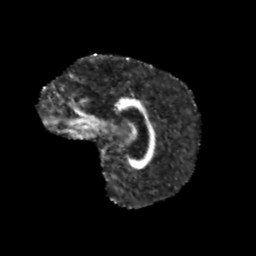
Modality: FA
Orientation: sagittal
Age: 9
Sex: male
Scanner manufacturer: siemens
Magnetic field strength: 3 T
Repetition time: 3.8 s
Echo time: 0.07 s